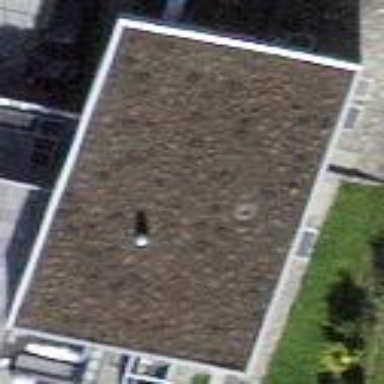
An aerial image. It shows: Detached building with flat roof.